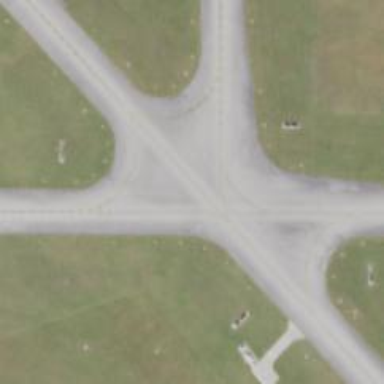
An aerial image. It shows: Image of taxiway at airport.